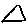
Label: triangle